The plot shows how the frequency content of a bearing vibration signal evolves over time (STFT spectrogram). Determine the bearing's health state. Answer with exactly one of: normal, inner_race, outer_race, ball.
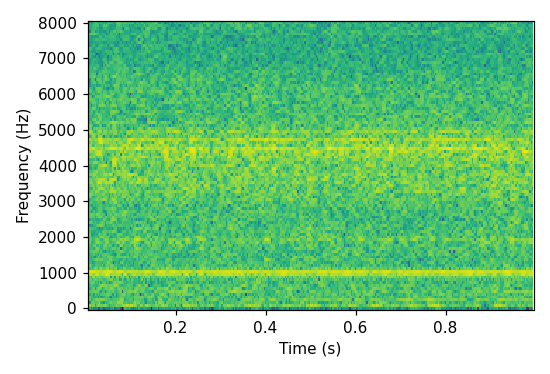
Answer: outer_race